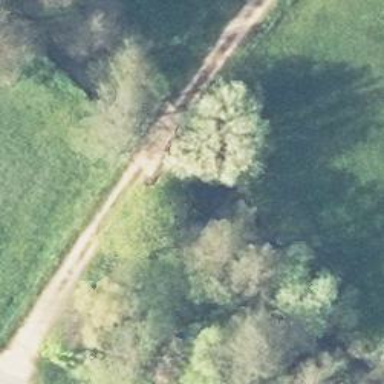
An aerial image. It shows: Grassy track crossing bridge. The track has grade5 tracktype.